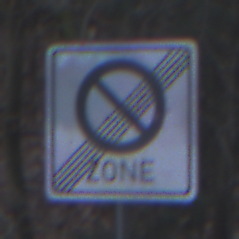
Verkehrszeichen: EndeEingeschraenktesHalteverbotZone
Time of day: MorningAfternoon
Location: Outdoor (Nature)
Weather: Overcast
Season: Winter
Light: Natural